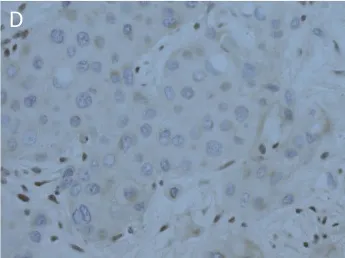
Strong, diffuse immunohistochemical staining of tumor cells. Loss of nuclear staining with INI1 and positive staining in the internal control stromal nuclei.
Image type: pathology (immunostaining)